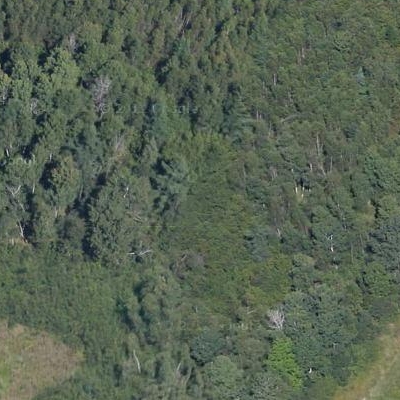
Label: Forest